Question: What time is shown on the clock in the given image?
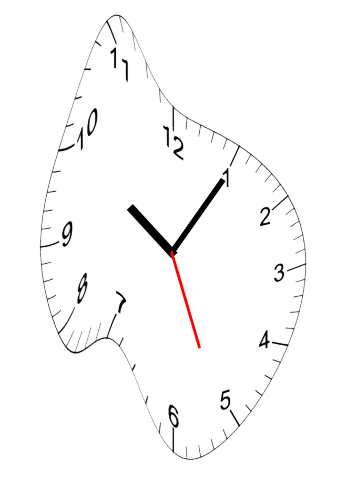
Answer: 10:05:26